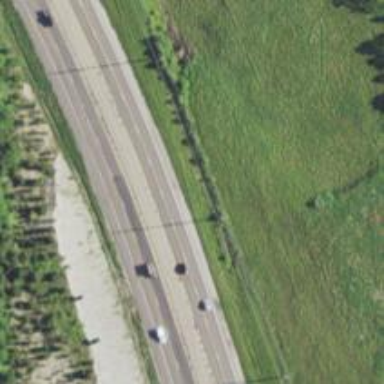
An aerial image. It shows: Trunk highway.